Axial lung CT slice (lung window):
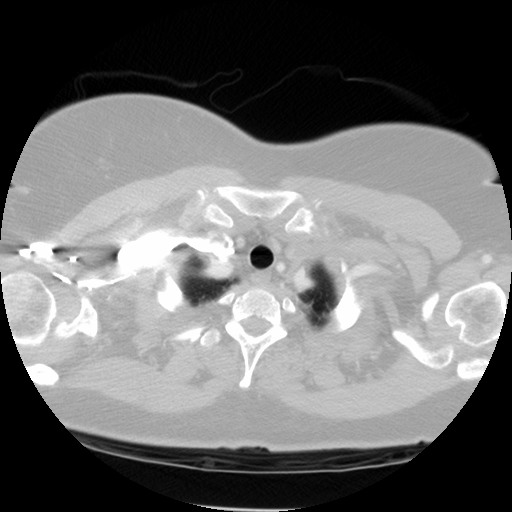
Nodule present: no